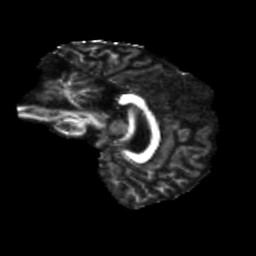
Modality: FA
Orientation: sagittal
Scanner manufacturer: siemens
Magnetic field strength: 3 T
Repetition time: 4 s
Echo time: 0.0594 s